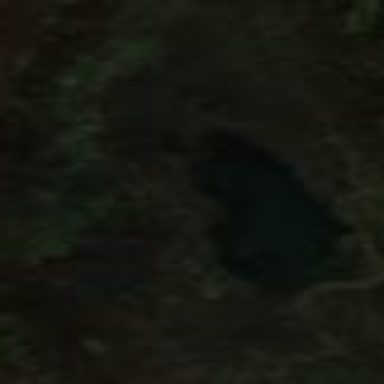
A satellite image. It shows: Lake with natural water.